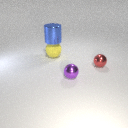
small purple metal sphere to the left of small red metal sphere